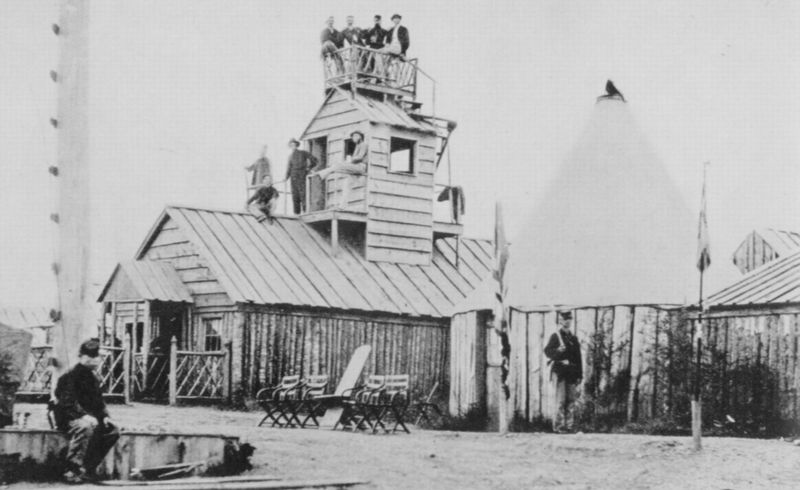
Titel: 13. New Yorker Kavallerieeinheit bei der Inspektion
Künstler: Mathew B. Brady
Schlagwörter: himmel, mann, schatten, weiß, landschaft, menschen, sitzen, fenster, frankreich, grau, holz, licht, männer, schwarz, stühle, ausblick, dach, gebäude, haus, zaun, feier, wand, architektur, stehen, wache, häuser, gatter, gitter, hütte, kirche, sonne, pose, brunnen, turm, vorbau, deutschland, aussicht, balkon, papier, ansicht, fahnen, zuschauer, fahne, mast, russland, leer, giebel, platz, arbeiter, masten, fahnenmast, military, soldaten, window, chairs, sitting, spitz, geländer, stufen, bretter, podest, warten, pfosten, foto, fotografie, photographie, eingang, schild, veranda, scheune, pfahl, militär, schwarzweiß, uniform, uniformen, soldat, zirkus, dachstuhl, posieren, armee, photo, portal, has, empfang, building, house, roof, kaiserreich, posten, fotographie, aufnahme, bau, holzhaus, absperrung, zelt, aufsatz, lager, bauwerk, baustelle, architekt, fahnenstange, zeltdach, fort, besatzung, dokumentation, watch, aussichtsturm, ausguck, aussichtsplattform, bauarbeiter, erster weltkrieg, bretterwand, richtfest, guards, station, stützpunkt, erwarten, planks, base, holzkirche, schield, määnner, holtschuppen, schutzmann, post, 19. jahrhundert, 1900, 1890, 1910, 1915, bauarbeuter, risten, dacheckung, h+tte, zel, soliders, teepee, pflahl, holzl